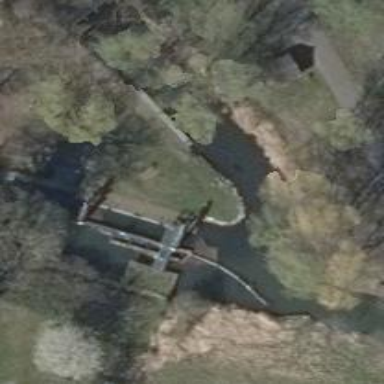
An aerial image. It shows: Weir along the waterway.